Field crop: tomato
Growth stage: 1
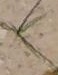
Species: cyperus